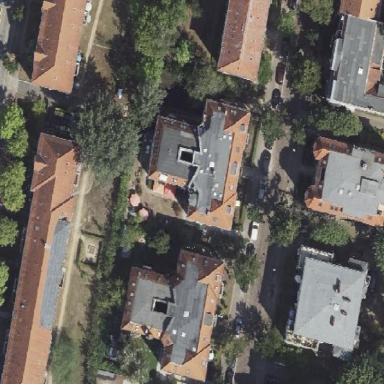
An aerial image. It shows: Apartment building with hipped roof.